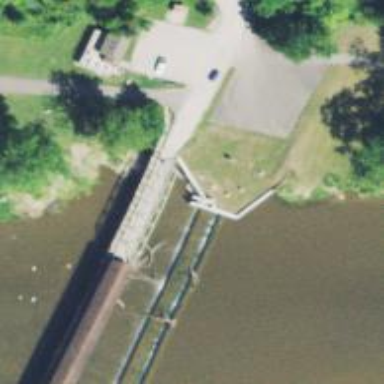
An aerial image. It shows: Truss bridge.